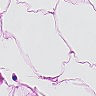
Metastatic tissue present: no